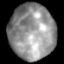
Tissue: lung
Cell type: Epithelial cells
Senescence score: 0.2333
Nuclear area (px): 2472
Mean DAPI intensity: 146.863